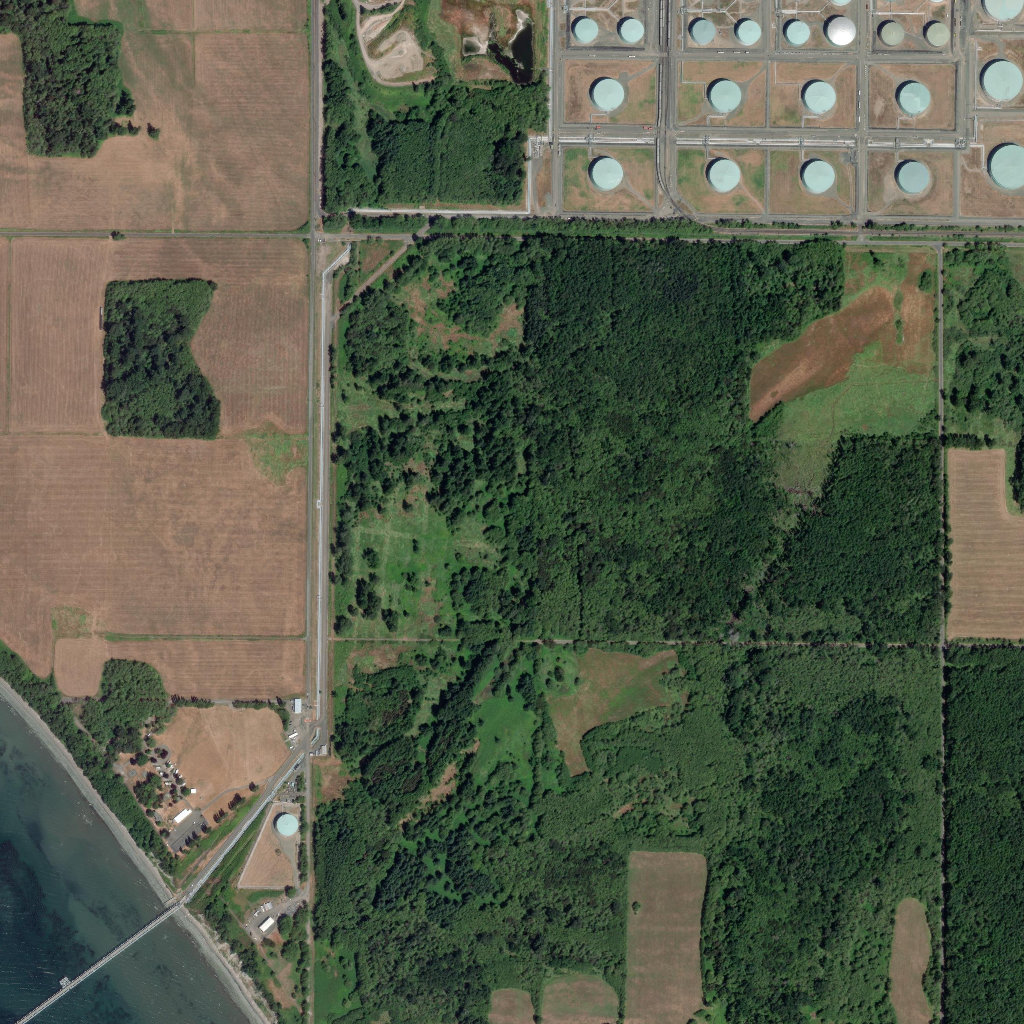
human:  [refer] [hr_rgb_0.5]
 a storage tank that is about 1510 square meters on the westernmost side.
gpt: <box>[[26, 79, 29, 82, 0]]</box>